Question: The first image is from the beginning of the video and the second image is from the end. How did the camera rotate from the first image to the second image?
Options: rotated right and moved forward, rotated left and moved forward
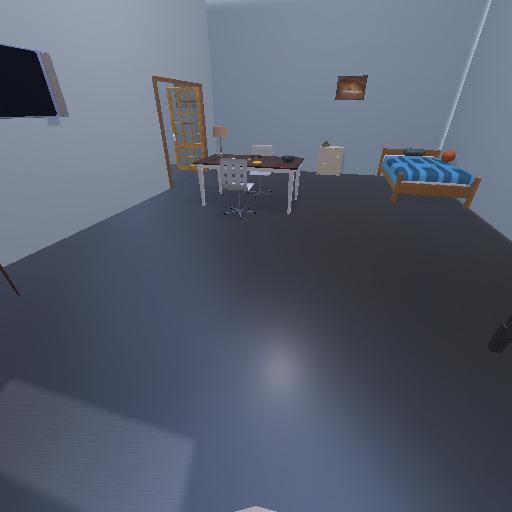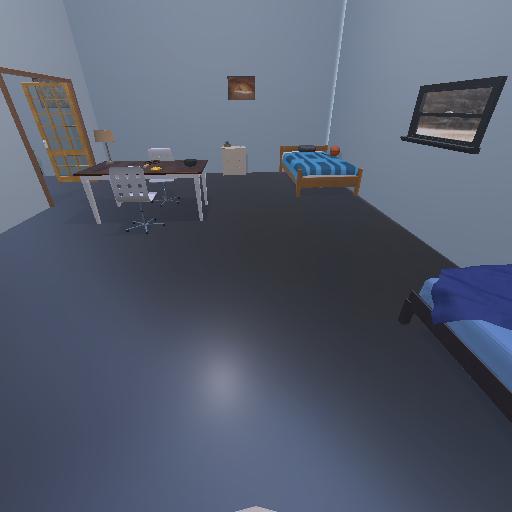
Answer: rotated right and moved forward